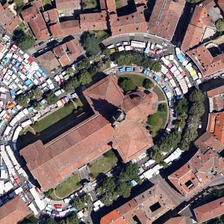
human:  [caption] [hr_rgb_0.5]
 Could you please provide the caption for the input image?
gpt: some buildings and green trees are around a church .

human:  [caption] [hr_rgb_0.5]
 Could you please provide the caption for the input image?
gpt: some buildings and green trees are around a church .

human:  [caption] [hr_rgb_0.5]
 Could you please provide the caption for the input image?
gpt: some buildings and green trees are around a church .

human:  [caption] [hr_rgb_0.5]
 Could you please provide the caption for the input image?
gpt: some buildings and green trees are around a church .

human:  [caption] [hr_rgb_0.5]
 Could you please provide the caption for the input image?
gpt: some buildings and green trees are around a church .